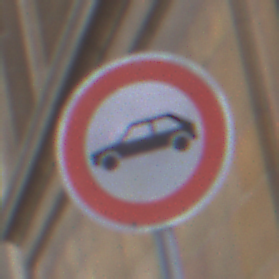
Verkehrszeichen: VerbotPersonenkraftwagen
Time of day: Midday
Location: Outdoor (Urban)
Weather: Overcast
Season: NotSpecified
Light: Natural